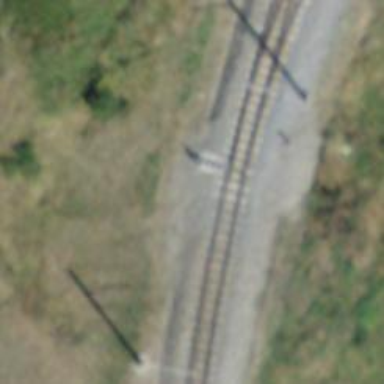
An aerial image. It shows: Railway switch.